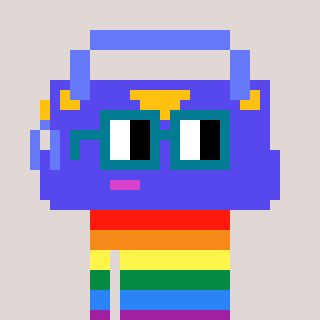
a pixel art character with square dark green glasses, a bag-shaped head and a bluegrey-colored body on a warm background